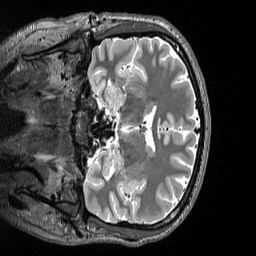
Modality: T2w
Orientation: coronal